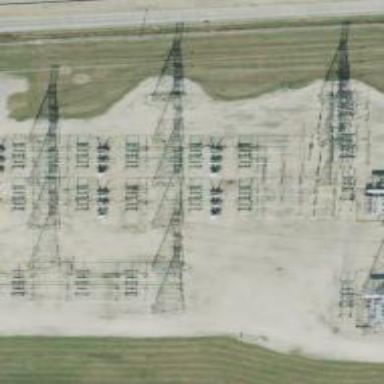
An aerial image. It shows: Switch used for power control.